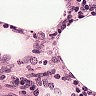
Metastatic tissue present: no